Question: I'm using Three.js <URL>.
I'm drawing several sprites, each with a canvas texture so that I can draw text onto it. I'm following the suggestions found in <URL>, with a few simple modifications to make it work in r69. When I set the position of the sprite, it doesn't draw it at its position. Here's a screenshot of what's happening:

I'll also include the code I'm using to generate the sprite:
'''
this.text = _text;
this.textColor = new THREE.Color();
var canvas = document.createElement('canvas');
var ctx = canvas.getContext('2d');
//...set the font
//...measure the text width
//...get the aspect ratio of width to height of the text
//...set the background color
//...set the border color
var borderThickness = 2;
ctx.lineWidth = borderThickness;
roundRect(ctx,
borderThickness * 0.5, // x
borderThickness * 0.5, // y
this.textWidth + borderThickness, // width
fontsize * 1.4 + borderThickness, // height
6 // corner radius
);
//...set font color
ctx.fillText(this.text, borderThickness, fontsize + borderThickness);
var texture = new THREE.Texture(canvas);
texture.needsUpdate = true;
var spriteMaterial = new THREE.SpriteMaterial(
{map: texture}
);
this.object = new THREE.Sprite(spriteMaterial);
this.object.scale.set(2, 2/this.aspect, 1.0);
'''
Am I doing something wrong when I'm generating the canvas and SpriteMaterial? Or is it something else? I'd like the sprite to pivot around its center, not some point that's completely outside the canvas.
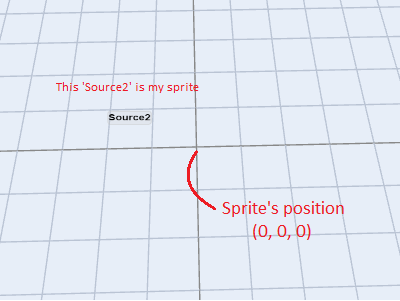
Answer: Looks like I wasn't explicitly setting the size of the canvas, so it was defaulting to 300 x 150.
I set the canvas size to that of just the text label, and it positions it correctly.